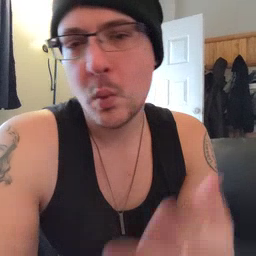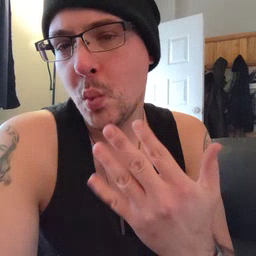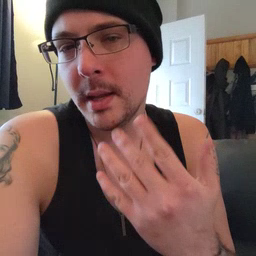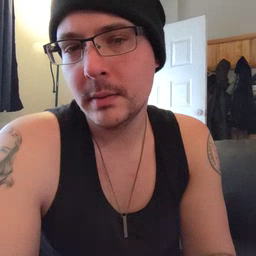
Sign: wait